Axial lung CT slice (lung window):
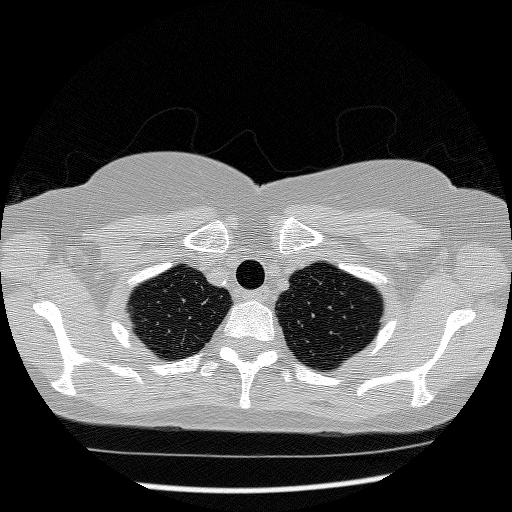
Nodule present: no